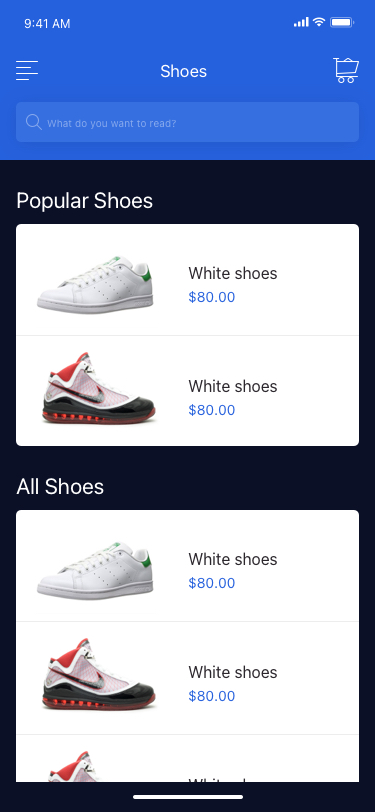
Text in this UI design:
White shoes
$80.00
White shoes
$80.00
Popular Shoes
White shoes
$80.00
White shoes
White shoes
$80.00
All Shoes
What do you want to read?
Shoes